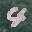
Label: 4